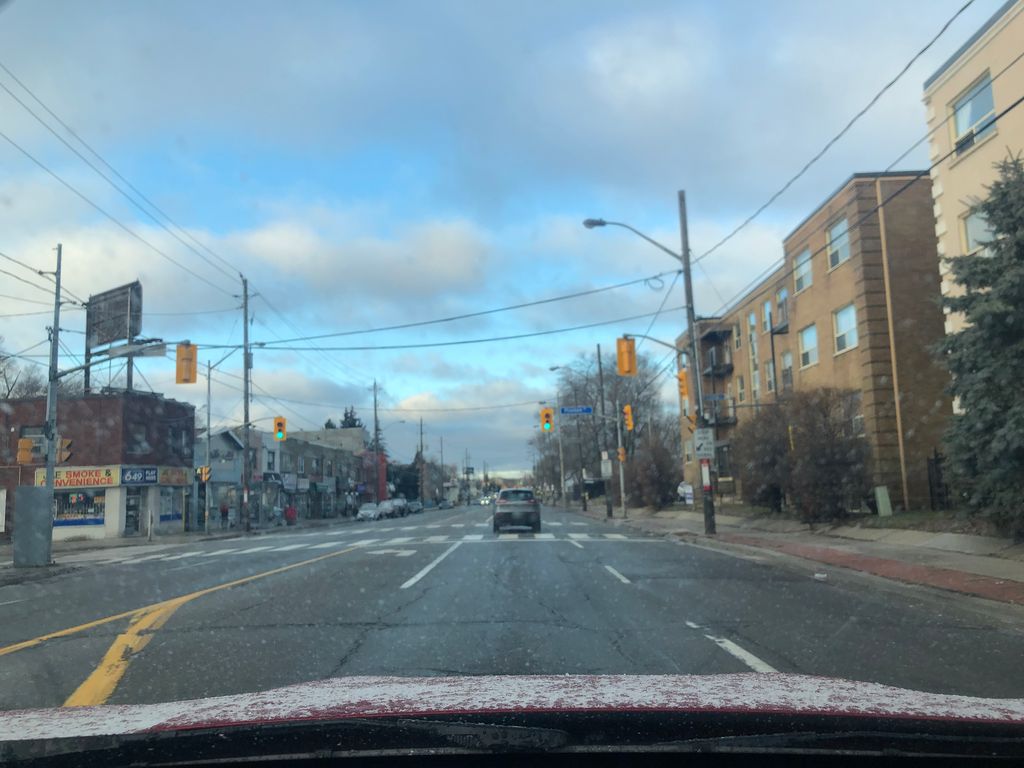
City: toronto